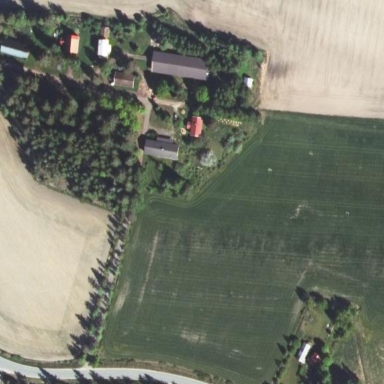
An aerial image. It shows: Farmyard area.